Question: I want to create a layout like below..

This is the XML i have come across
'''
<LinearLayout
android:layout_width="wrap_content"
android:layout_height="wrap_content"
android:orientation="vertical" >
<ImageView
android:id="@+id/display_photo"
android:layout_width="wrap_content"
android:layout_height="wrap_content"
android:src="@drawable/ic_launcher" />
</LinearLayout>
<LinearLayout
android:layout_width="wrap_content"
android:layout_height="wrap_content"
android:orientation="vertical" >
<LinearLayout
android:layout_width="wrap_content"
android:layout_height="wrap_content"
android:orientation="horizontal" >
<TextView
android:id="@+id/username"
android:layout_width="wrap_content"
android:layout_height="wrap_content"
android:layout_weight="1"
android:ellipsize="end"
android:singleLine="true"
android:text="Username"
android:textColor="#000000" />
<TextView
android:id="@+id/timestamp"
android:layout_width="wrap_content"
android:layout_height="wrap_content"
android:layout_weight="0"
android:singleLine="true"
android:text="2 hours ago"
android:textColor="#000000" />
</LinearLayout>
<LinearLayout
android:layout_width="wrap_content"
android:layout_height="wrap_content"
android:orientation="horizontal" >
<TextView
android:id="@+id/location"
android:layout_width="wrap_content"
android:layout_height="wrap_content"
android:singleLine="true"
android:text="Location"
android:textColor="#000000" />
</LinearLayout>
</LinearLayout>
</LinearLayout>
'''
How can i have the text over with .... after certain characters.. and how to place the time on the right handside ?
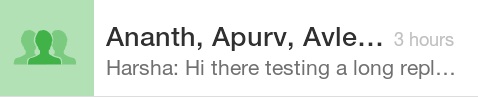
Answer: To achieve that kind of Layout you better use Relative Layout which will be rendered properly amongst any devices.Something like this should be okay.
'''
<?xml version="1.0" encoding="utf-8"?>
<RelativeLayout android:id="@+id/relativeLayout1"
android:layout_width="fill_parent" android:gravity="center"
android:layout_height="fill_parent" xmlns:android="http://schemas.android.com/apk/res/android"
android:background="#FFFFFF">
<ImageView android:layout_height="100px" android:id="@+id/deal_image"
android:layout_width="120px" android:layout_alignParentTop="true"
android:layout_alignParentLeft="true"></ImageView>
<TextView android:id="@+id/deal_description"
android:layout_width="fill_parent" android:layout_height="wrap_content"
android:layout_toRightOf="@+id/deal_image" android:layout_marginLeft="5dip"
android:padding="2dp" android:textColor="#000000" />
<TextView android:id="@+id/deal_time" android:layout_height="wrap_content"
android:layout_width="120px" android:padding="2dp"
android:layout_below="@+id/deal_image" android:textColor="#FFFFFF"
android:background="#13ADDF" android:textSize="12dip"></TextView>
<TextView android:id="@+id/real_price" android:layout_height="wrap_content"
android:layout_width="120px" android:padding="2dp"
android:layout_below="@id/deal_time" android:textColor="#FFFFFF"
android:background="#13ADDF" android:textSize="12dip"></TextView>
<TextView android:id="@+id/deal_price" android:layout_height="wrap_content"
android:layout_width="fill_parent" android:padding="2dp"
android:background="#FFFFFF" android:layout_toRightOf="@id/real_price"
android:layout_toLeftOf="@id/buy_button" android:textStyle="bold"
android:textColor="#13ADDF" android:textSize="15dip"
android:layout_below="@id/deal_description" android:gravity="center"
android:layout_alignParentBottom="true" android:layout_alignBottom="@id/buy_button"></TextView>
</RelativeLayout>
'''
You can edit this and can achieve the structure that you want to display pretty much easily.